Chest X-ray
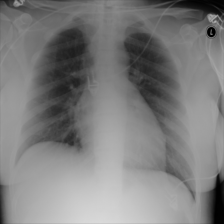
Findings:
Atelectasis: negative
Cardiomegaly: negative
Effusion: negative
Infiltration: negative
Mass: negative
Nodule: negative
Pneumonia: negative
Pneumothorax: negative
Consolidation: negative
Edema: negative
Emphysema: negative
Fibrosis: negative
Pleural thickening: negative
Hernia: negative